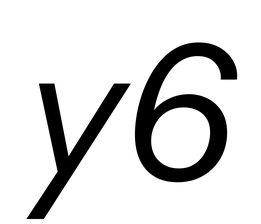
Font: InstrumentSans-Italic_Italic